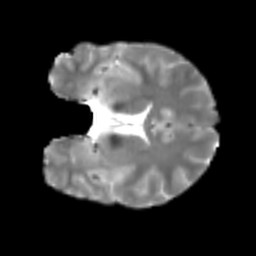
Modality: T2w
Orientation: coronal
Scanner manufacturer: siemens
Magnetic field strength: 3 T
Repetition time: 4 s
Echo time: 0.0594 s